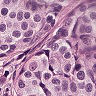
Metastatic tissue present: yes